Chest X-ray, AP view. Patient: 25 years old, sex F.
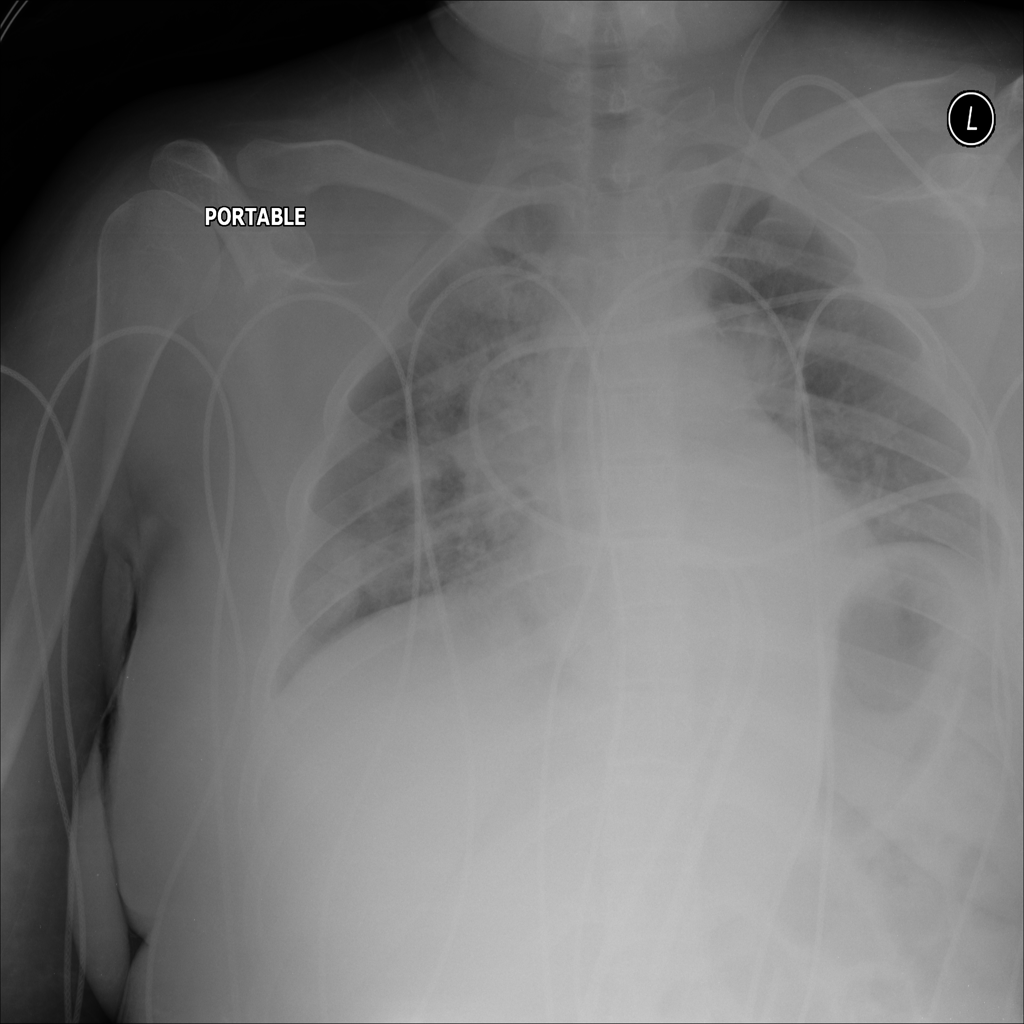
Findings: No Finding